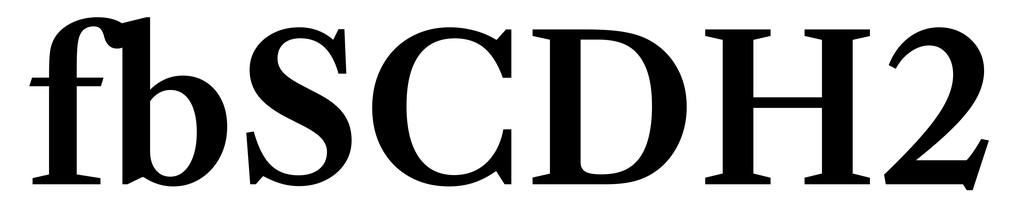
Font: LibreCaslonText_SemiBold